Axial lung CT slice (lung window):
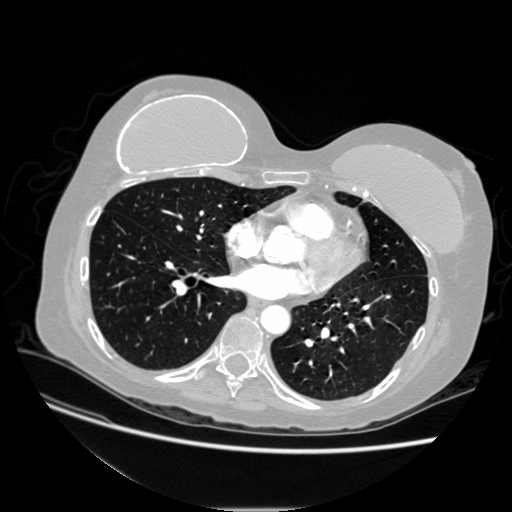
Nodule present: no